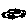
Label: car